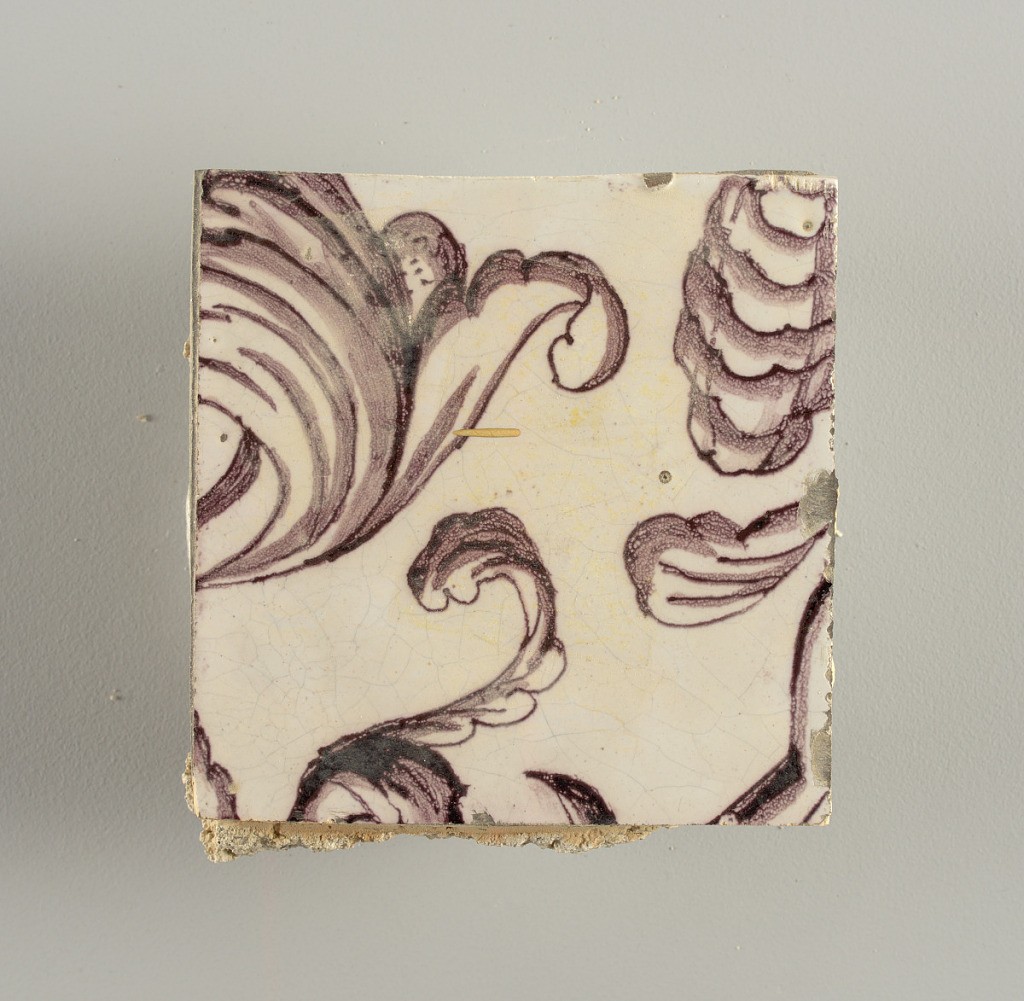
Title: Tile wall facing
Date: ca. 1725
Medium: Tin-glazed earthenware, underglaze
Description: Horizontal rectangle.  Thirty tiles wide and twenty-three tiles high with opening for fireplace eleven tiles wide and ten high.  Foliage arabesques disposed about three vertical axes from which are emphazised by urns at center and right, and at left by the figure of a standing woman carrying an infant on her arm and accompanied by two children.